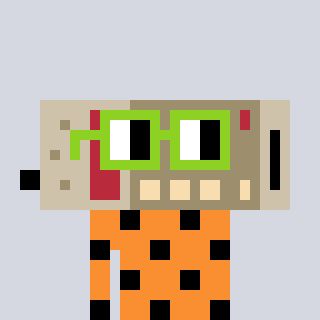
a pixel art character with square light green glasses, a cordless phone-shaped head and a orange-colored body on a cool background